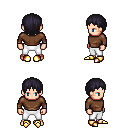
a pixel art fantasy rpg character, male body template, human, light skin, brown long-sleeve shirt, white pants, raven plain hairstyle, gold boots, four views (front, back, left, right), 2x2 character sprite sheet, small pixel art, hard edges, no anti-aliasing